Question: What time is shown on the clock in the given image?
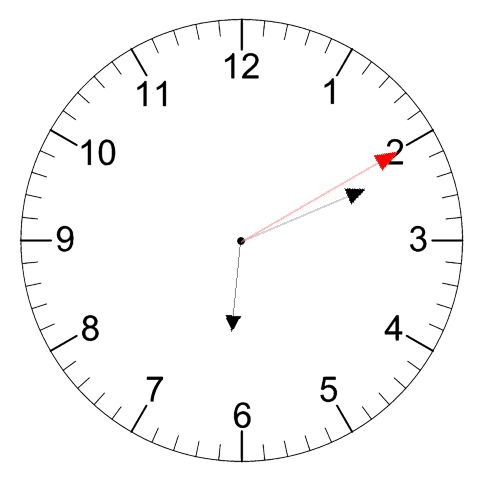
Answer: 06:11:10